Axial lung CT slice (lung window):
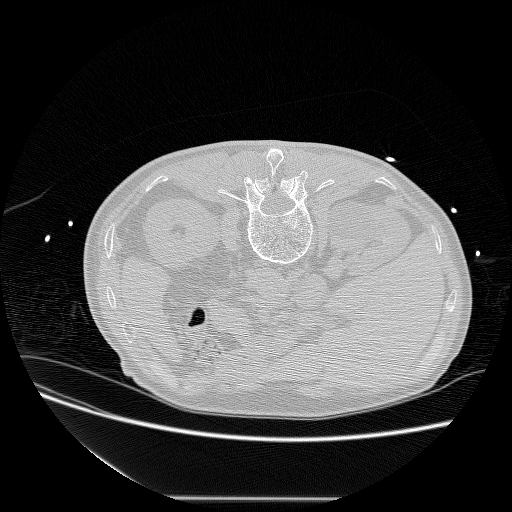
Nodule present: no